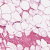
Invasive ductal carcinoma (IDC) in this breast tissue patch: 0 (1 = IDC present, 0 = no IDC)